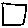
Label: square